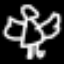
Label: angel